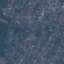
Land use / land cover: Residential